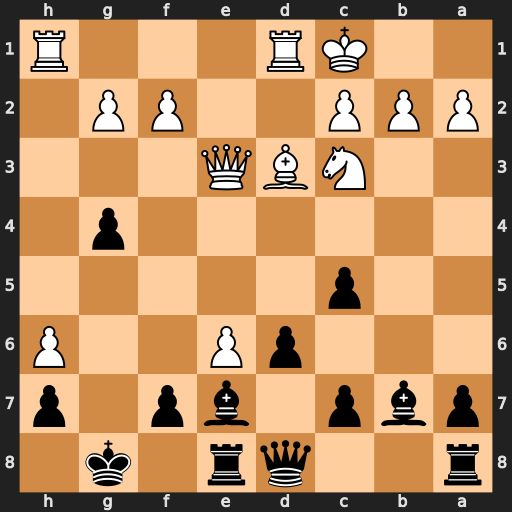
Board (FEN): r2qr1k1/pbp1bp1p/3pP2P/2p5/6p1/2NBQ3/PPP2PP1/2KR3R
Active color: b
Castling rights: -
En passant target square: -
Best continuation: Bg5 exf7+ Kxf7